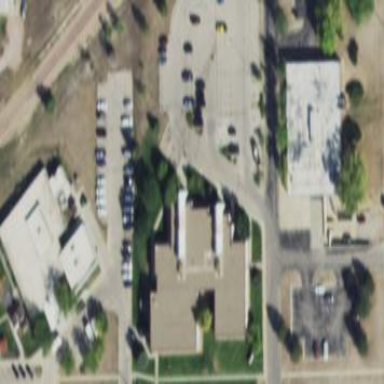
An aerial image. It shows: Clinic building providing healthcare services.